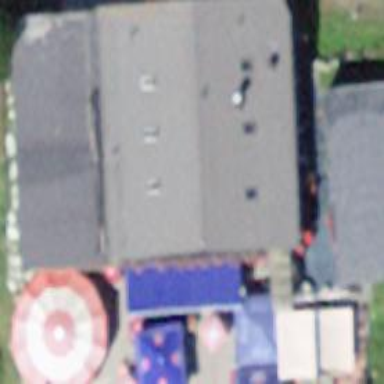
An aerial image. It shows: Restaurant.